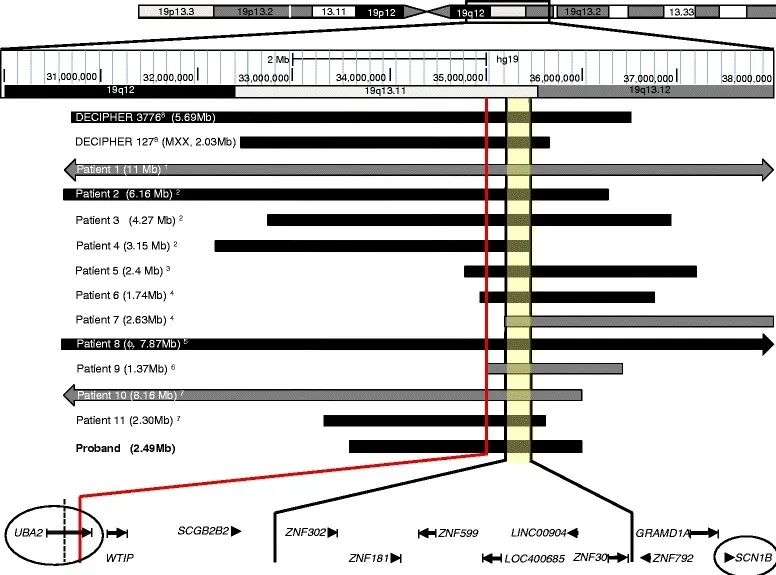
Schematic summary of the reported 19q13.11 microdeletions, according to the human genome assembly hg19 (GRCh37). An ideogram of Chr. 19q12-q13.12 is displayed at the top. The shaded region between the solid black lines represents the MOCR of approximately 324 kb ([hg19] chr19:35,111,811-35,436,076). The solid red line at the left indicates the deletion breakpoint of the patient reported by Forzano et al. ([hg19] chr19:34,957,764-34,983,674), which affects the last two exons of UBA2. The proximal breakpoint of the male patient reported by Gana et al. ([hg18]chr19:39,608,712-39,626,575) is indicated by a short dotted line; this deletion affects the last 11 exons of UBA2. The gene map is displayed at the bottom, and qPCR validation targets are circled. Patients are numbered according to Table 1, and deletions are indicated with grey (female) and black (male) bars; the size is indicated in parentheses. MXX is a 46,XX male; phi, male foetus aborted at the 28th week of gestation.
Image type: chart (chart)